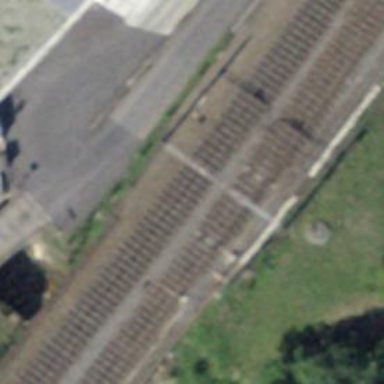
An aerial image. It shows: Disused railway siding with one track. The track is electrified with contact line.